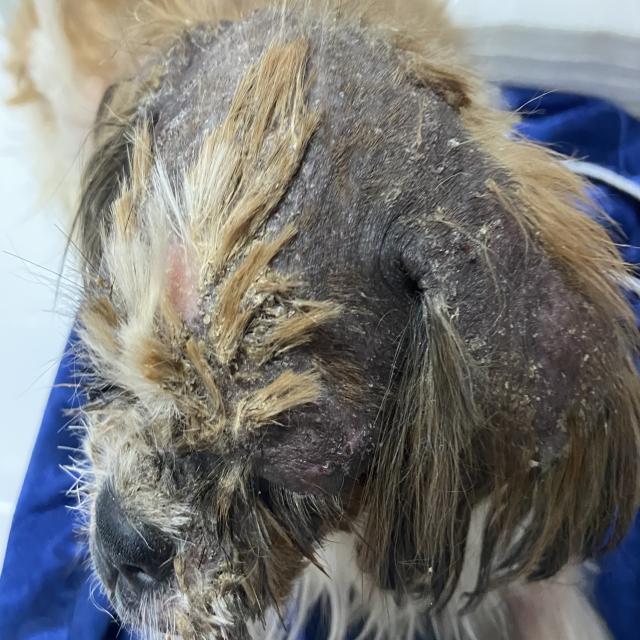
Canine demodicosis (Demodex mange) — caused by Demodex canis mites. Presents with alopecia, follicular papules, pustules, and comedones. Often localized on face and forelimbs.